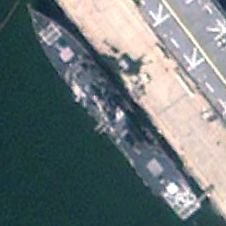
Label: destroyer